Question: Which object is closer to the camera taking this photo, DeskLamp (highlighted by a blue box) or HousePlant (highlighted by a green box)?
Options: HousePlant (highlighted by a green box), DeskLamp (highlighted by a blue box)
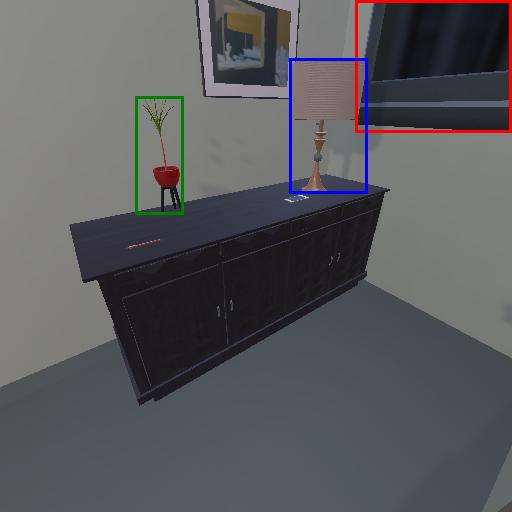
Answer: HousePlant (highlighted by a green box)